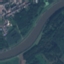
Land use / land cover class: River